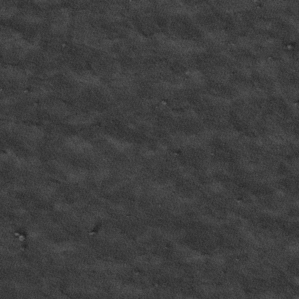
Label: frost